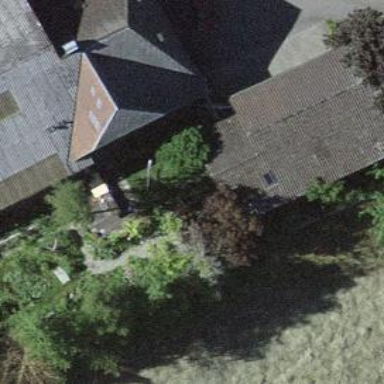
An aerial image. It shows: Shed.